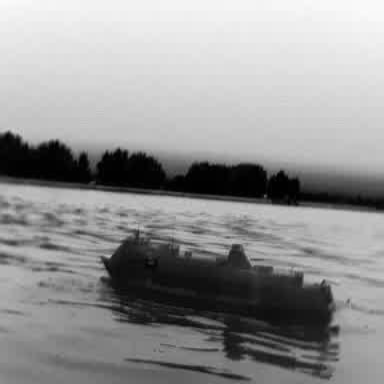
There is a container_ship in the infrared image.